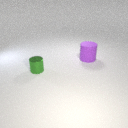
small green metal cylinder to the left of large purple rubber cylinder